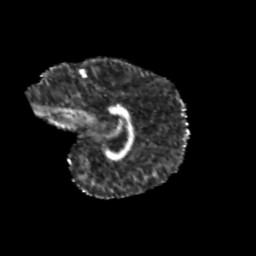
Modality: FA
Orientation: sagittal
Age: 11
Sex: male
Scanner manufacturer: siemens
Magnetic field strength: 3 T
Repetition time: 3.8 s
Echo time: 0.07 s